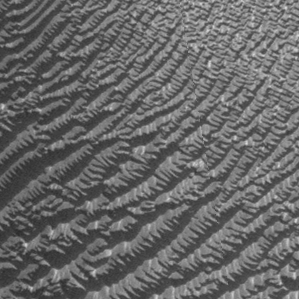
Label: frost